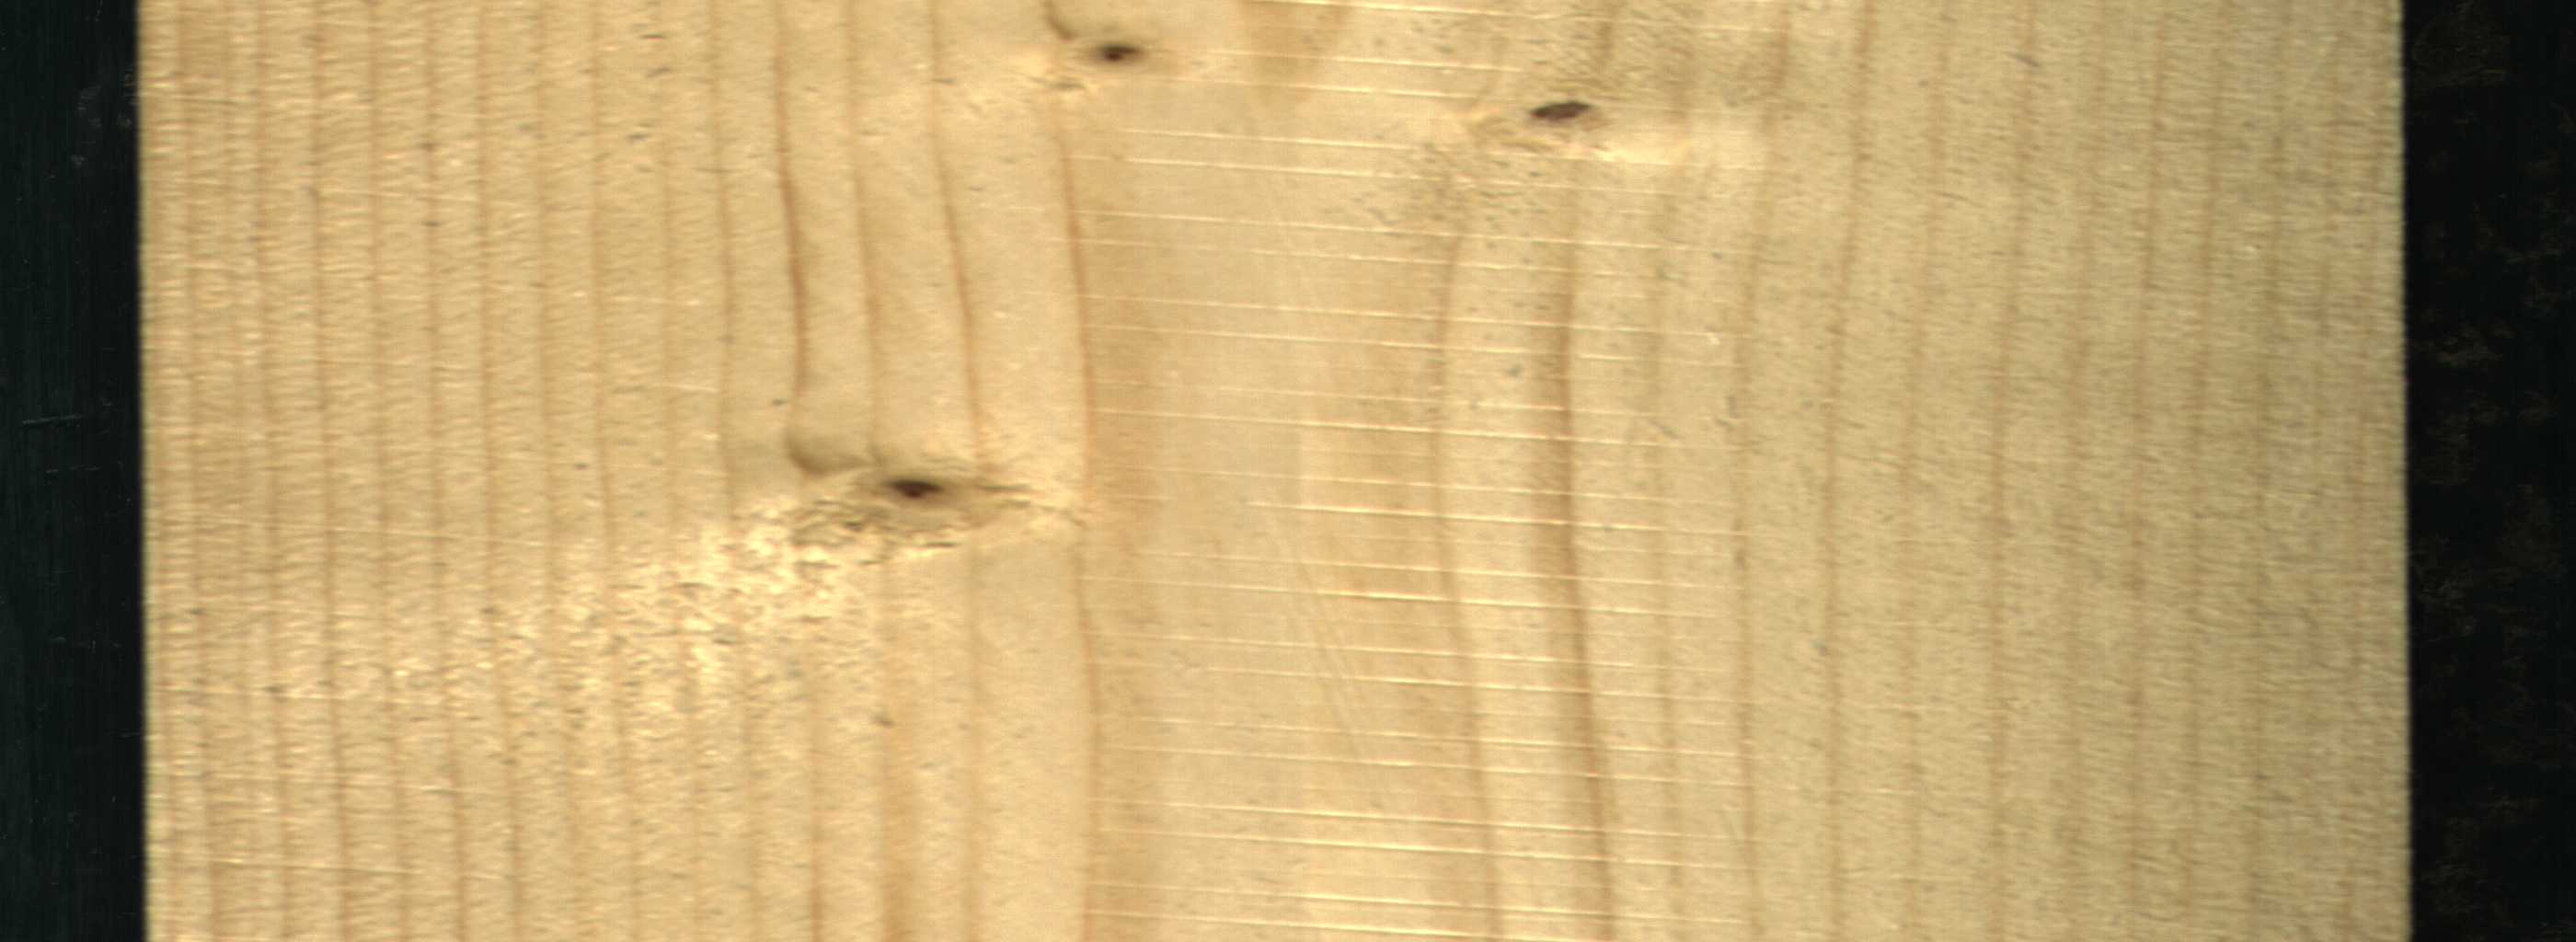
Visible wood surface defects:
Live_Knot
Live_Knot
Live_Knot